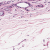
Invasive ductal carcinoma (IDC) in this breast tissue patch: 0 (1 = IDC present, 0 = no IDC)